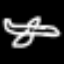
Label: airplane